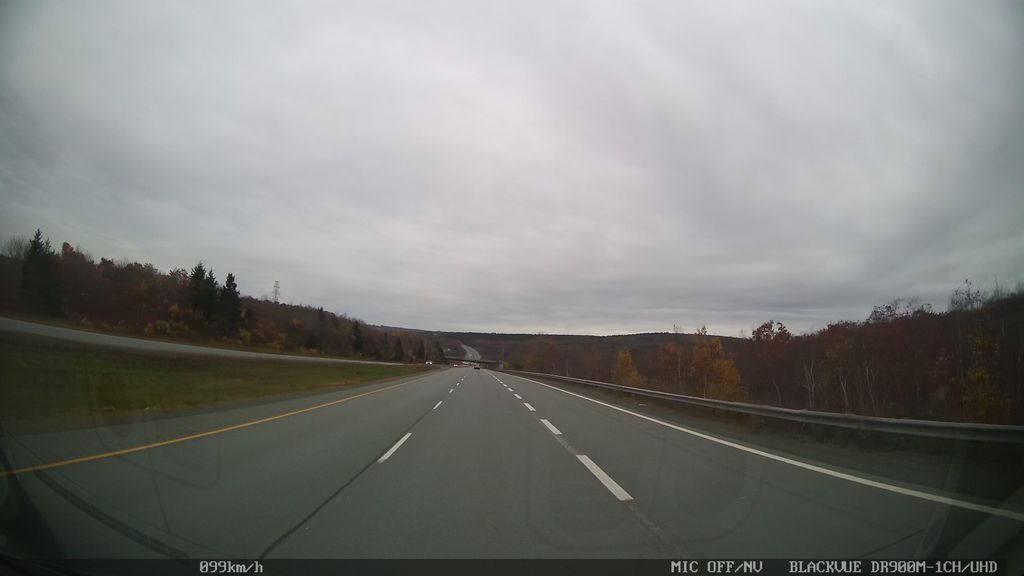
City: halifax